Question: Has anyone else had an issue with the SkyDrive API for Windows Phone 8? I am upgrading my Windows Phone 7 code to Windows Phone 8. When I click on the Login button (SkyDrive) I get the following screen:

This code (unchanged from WP7) used to work in VS2010.
Is anyone else having this issue? Is there a newer version that I should use (current ver. v2.0.50727)?
Current XAML:
'''
HorizontalAlignment="Left" Margin="308,71,0,0"
Name="signInButton1" VerticalAlignment="Top" Width="160"
ClientId="[myID]" Scopes="wl.skydrive_update"
TextType="SignIn" SessionChanged="btnSignin_SessionChanged"
Branding="Windows"/>
'''
Login code-behind:
'''
private void btnSignin_SessionChanged(object sender, LiveConnectSessionChangedEventArgs e)
{
if (e.Status == LiveConnectSessionStatus.Connected)
{
client = new LiveConnectClient(e.Session);
infoTextBlock.Text = "Signed in.";
client.GetCompleted +=
new EventHandler<LiveOperationCompletedEventArgs>(OnGetCompleted);
client.GetAsync("me", null);
for (var i = 0; i < this.ApplicationBar.Buttons.Count; i++)
{
var button = this.ApplicationBar.Buttons[i] as ApplicationBarIconButton;
if (button != null)
{
if (button.Text == "Upload")
{
button.IsEnabled = true;
}
}
}
}
else
{
infoTextBlock.Text = "Not signed in.";
client = null;
}
}
'''
I kept on trying and I was still getting this white screen. However, I clicked on the magnifying glass and then hit the back arrow (it resumed) then tried to login again and it worked. So is this just wonky or what?
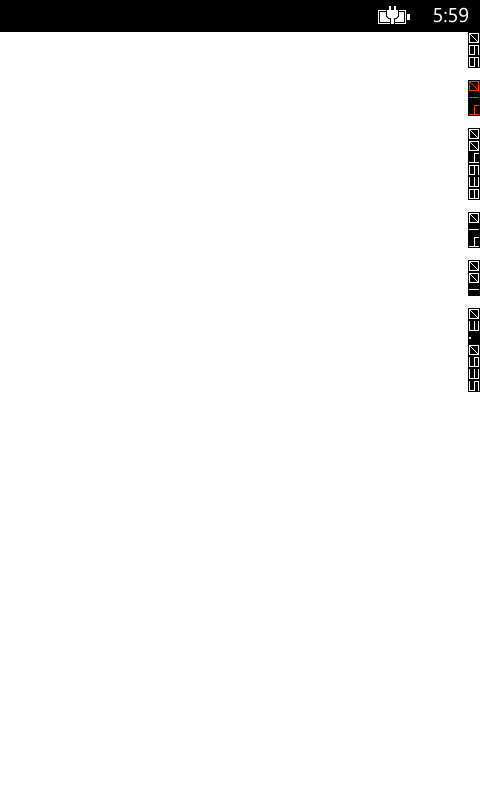
Answer: After further review, I do believe that this is an emulator issue. If I fiddle with it enough, eventually it works.